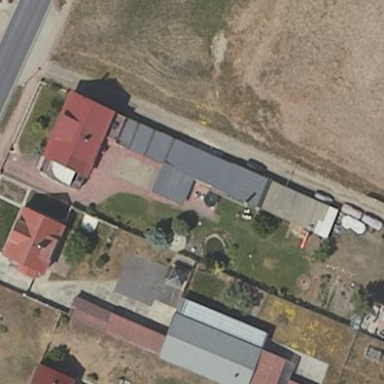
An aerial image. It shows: Shed.